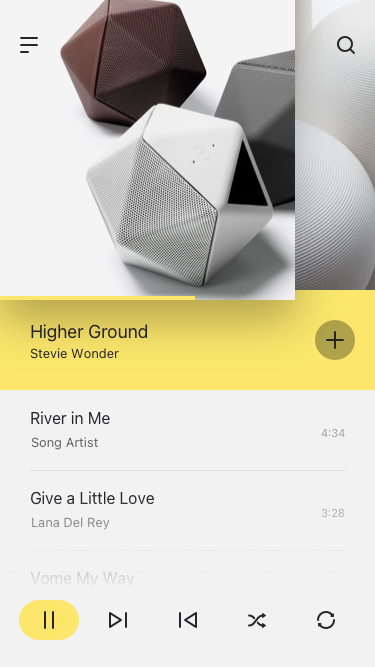
Text in this UI design:
Higher Ground
Stevie Wonder
Give a Little Love
Lana Del Rey
3:28
River in Me
Song Artist
4:34
Letter to The Editor
3:28
Vome My Way
Song Artist
5:56